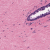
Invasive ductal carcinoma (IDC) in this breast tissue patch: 0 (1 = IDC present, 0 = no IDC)